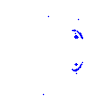
Particle: kaon